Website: walmart
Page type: billing-address
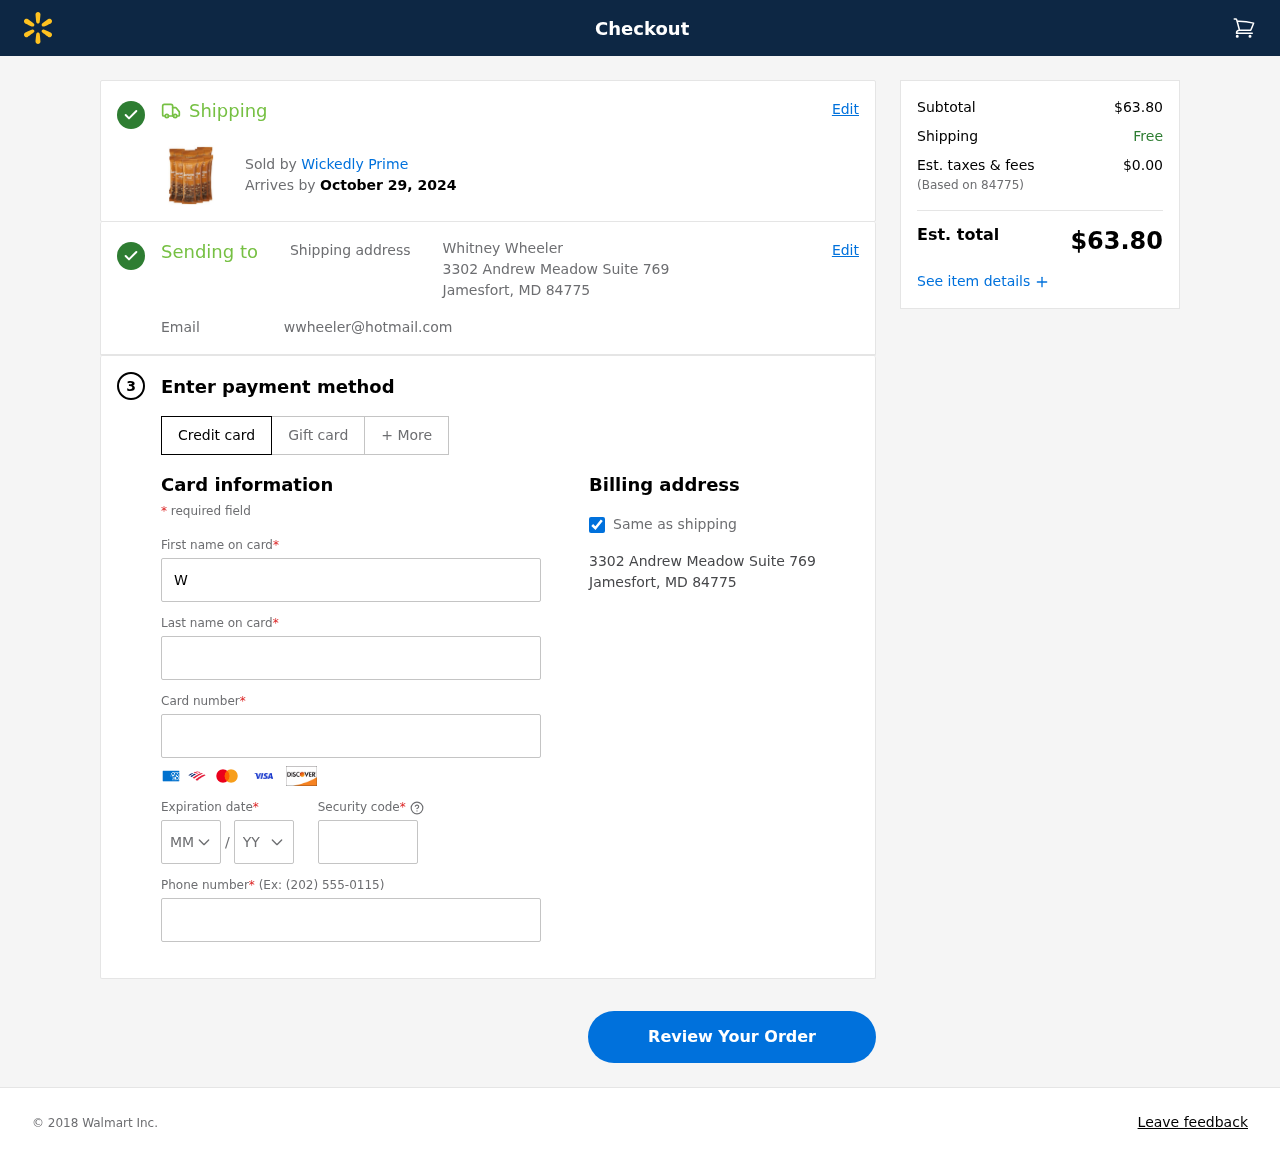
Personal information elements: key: PII_CARD_CVV
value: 650
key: PII_CARD_EXPIRY_MONTH
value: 02
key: PII_CARD_EXPIRY_YEAR
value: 29
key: PII_CARD_NUMBER
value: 6011 0968 6858 4899
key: PII_CITY_STATE_ZIP
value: Jamesfort, MD 84775
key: PII_EMAIL
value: wwheeler@hotmail.com
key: PII_FIRSTNAME
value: Whitney
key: PII_FULLNAME
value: Whitney Wheeler
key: PII_LASTNAME
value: Wheeler
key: PII_PHONE
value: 3505578449
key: PII_POSTCODE
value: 84775
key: PII_STREET
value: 3302 Andrew Meadow Suite 769
Product elements: key: PRODUCT1_BRAND
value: Wickedly Prime
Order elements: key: ORDER_DELIVERY_DATE
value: October 29, 2024
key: ORDER_SUBTOTAL
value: $63.80
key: ORDER_TAX
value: $0.00
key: ORDER_TOTAL
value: $63.80